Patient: sex F, age 58
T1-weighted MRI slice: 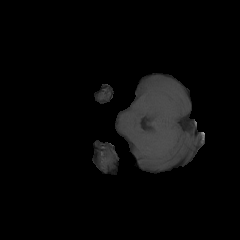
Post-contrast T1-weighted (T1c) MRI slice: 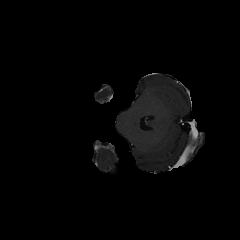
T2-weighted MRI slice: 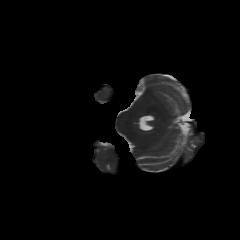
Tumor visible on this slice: no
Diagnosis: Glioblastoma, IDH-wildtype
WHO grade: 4